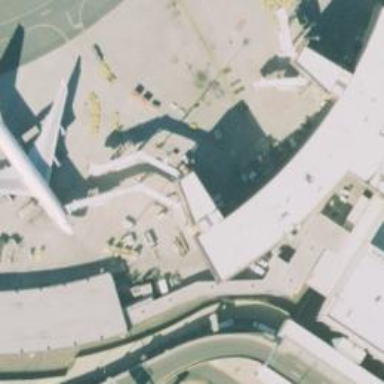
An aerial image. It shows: Airport gate.